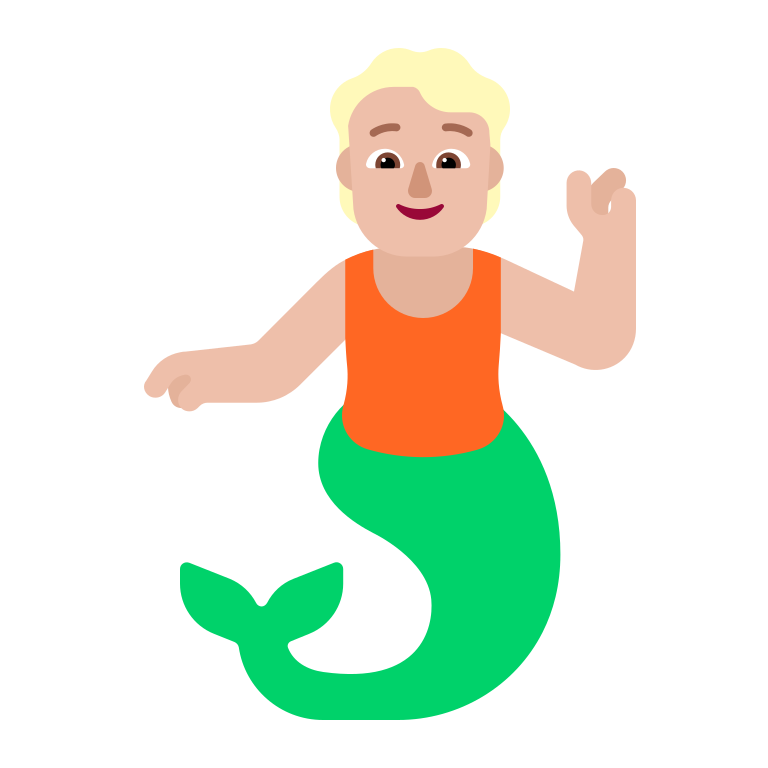
person merpeople flat  light